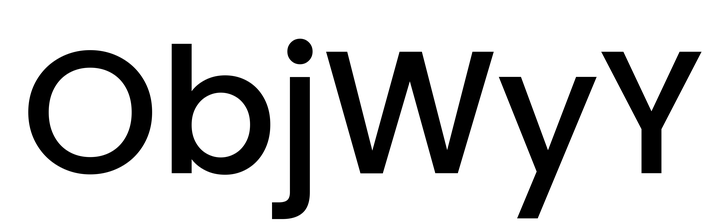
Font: Poppins-Medium